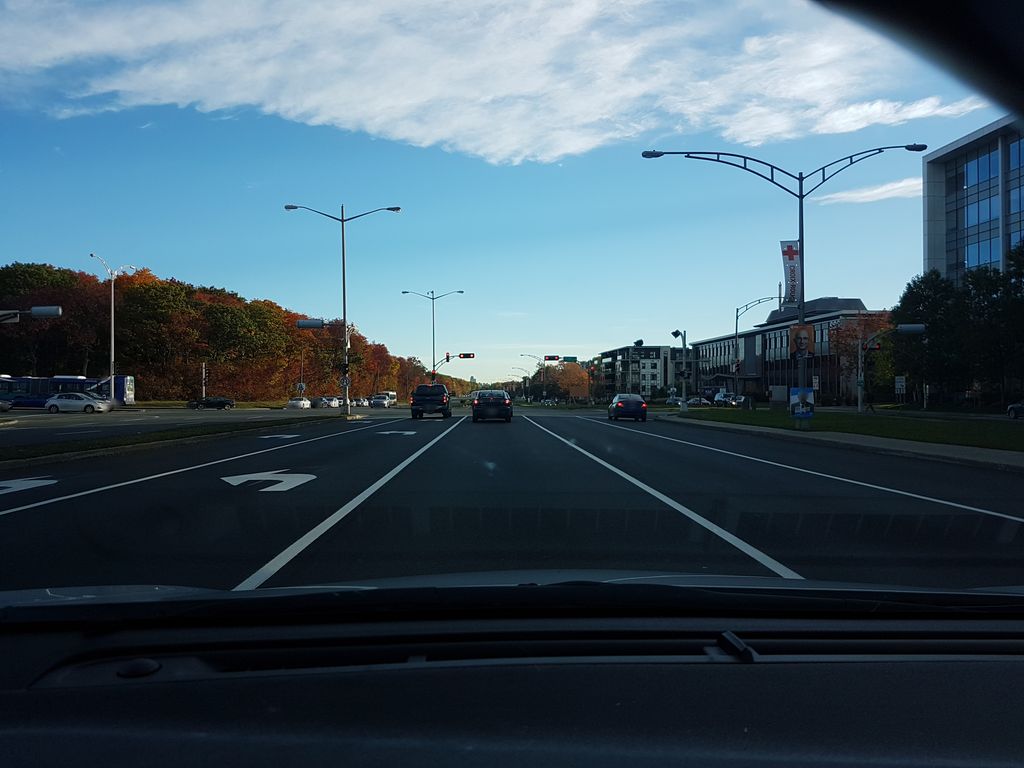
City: quebec_city